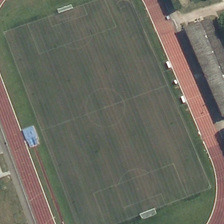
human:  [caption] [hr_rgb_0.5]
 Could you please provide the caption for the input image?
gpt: the football field of the ground track field is old .

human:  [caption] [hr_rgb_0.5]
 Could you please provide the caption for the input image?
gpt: a ground track field can be seen near some black square buildings .

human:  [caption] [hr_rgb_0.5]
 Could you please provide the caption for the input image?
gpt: this deep blue soccer field is surrounded by red running tracks .

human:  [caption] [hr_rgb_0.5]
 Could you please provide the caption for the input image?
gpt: a ground track field can be seen near some black square buildings .

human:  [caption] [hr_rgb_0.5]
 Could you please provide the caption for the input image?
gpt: a playground with a football field in it is near two green trees and a building .